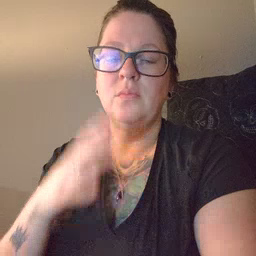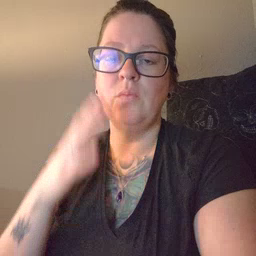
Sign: why